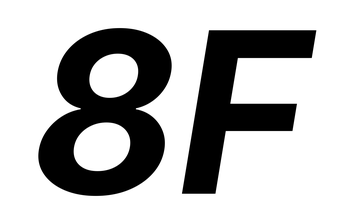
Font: Inter-Italic_Bold_Italic